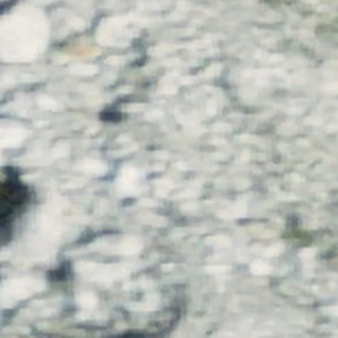
Label: other